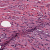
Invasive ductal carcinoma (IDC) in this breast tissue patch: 1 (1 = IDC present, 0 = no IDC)